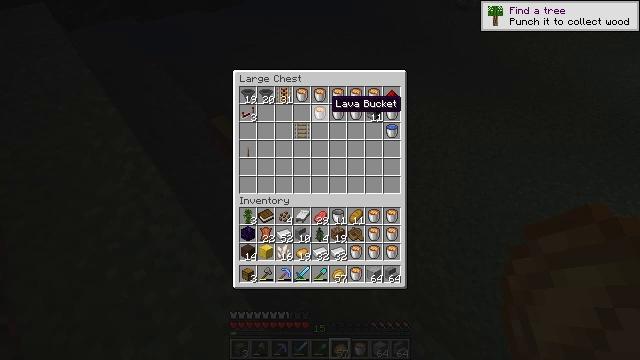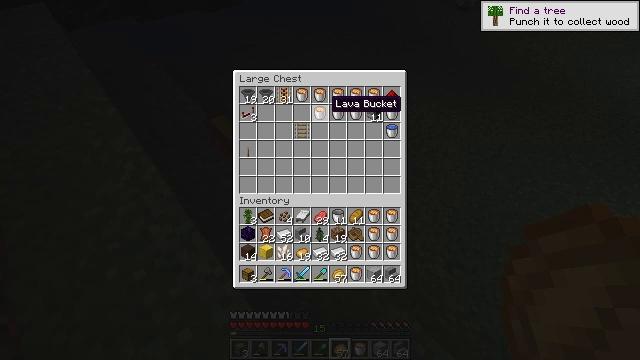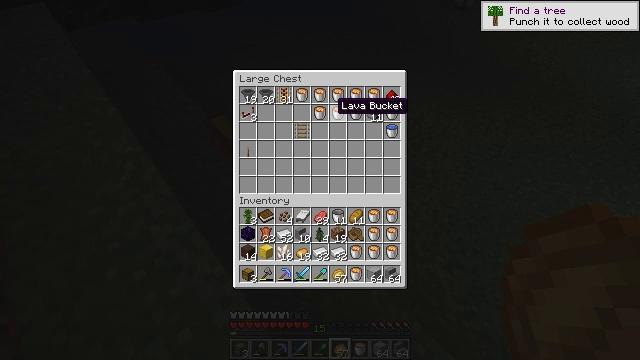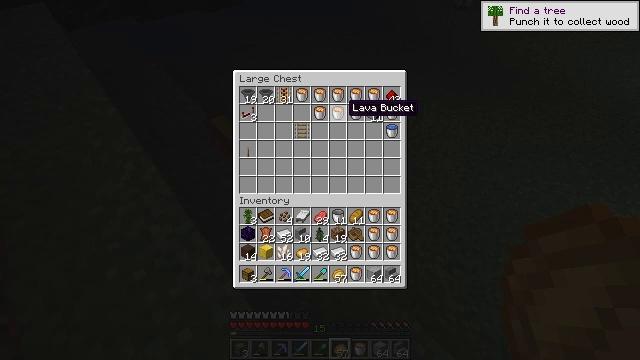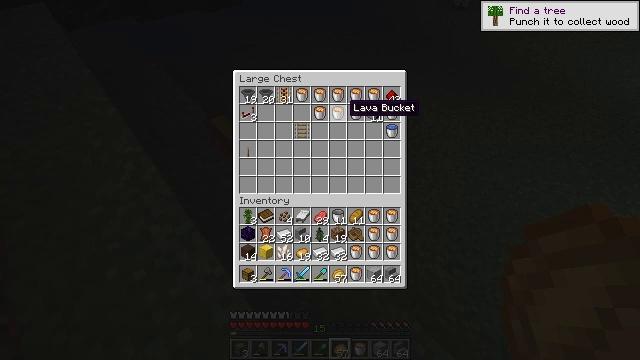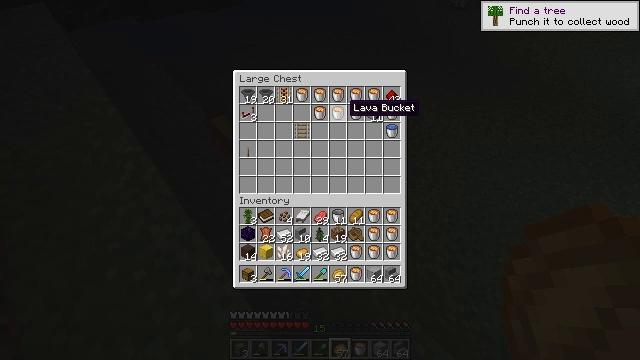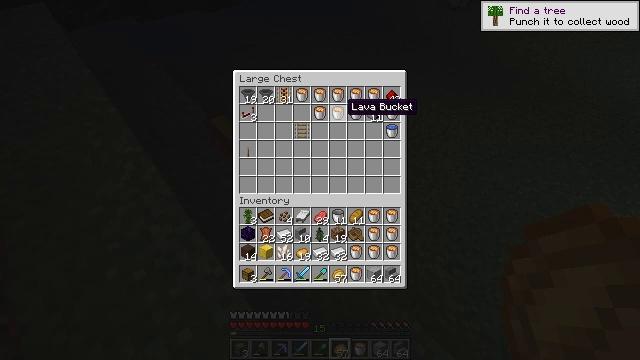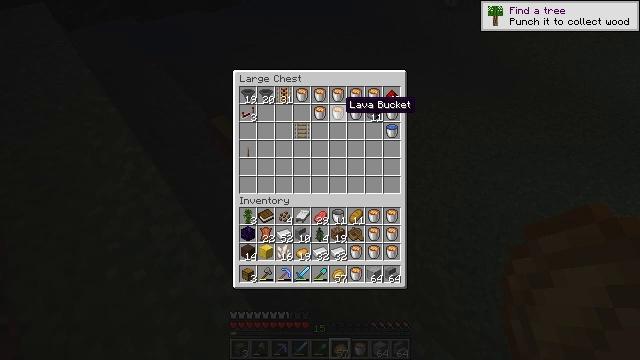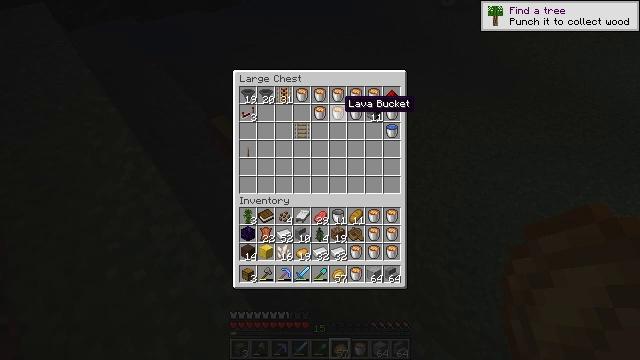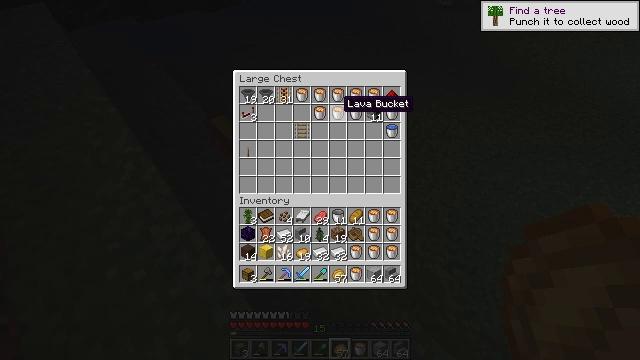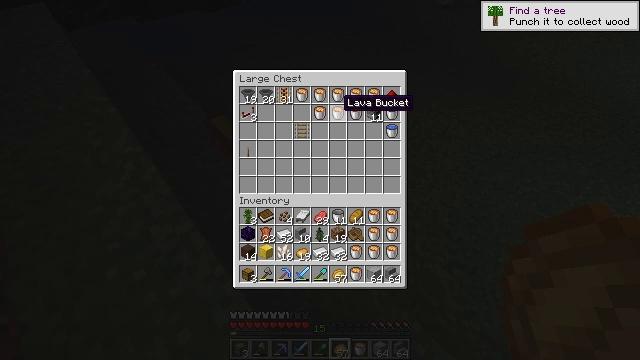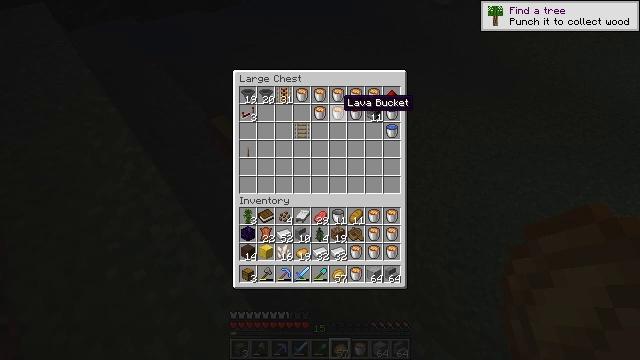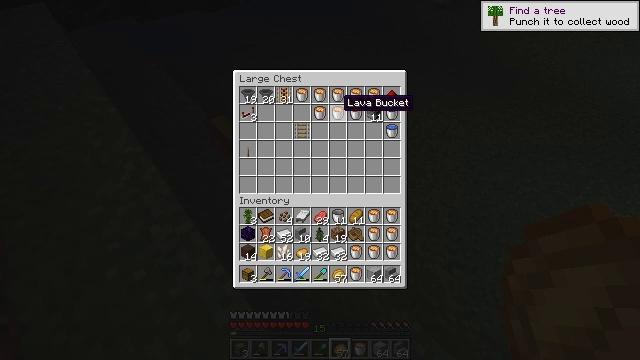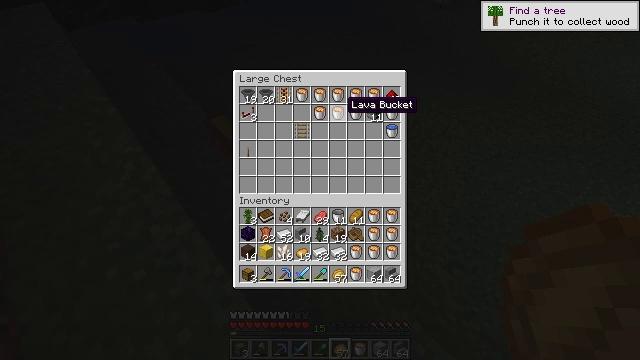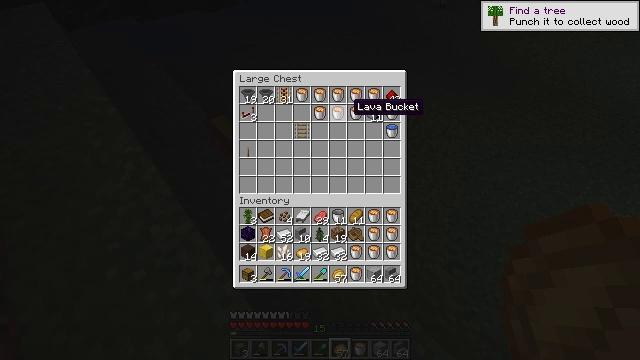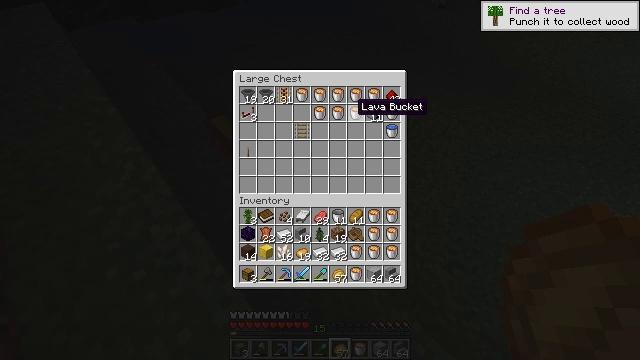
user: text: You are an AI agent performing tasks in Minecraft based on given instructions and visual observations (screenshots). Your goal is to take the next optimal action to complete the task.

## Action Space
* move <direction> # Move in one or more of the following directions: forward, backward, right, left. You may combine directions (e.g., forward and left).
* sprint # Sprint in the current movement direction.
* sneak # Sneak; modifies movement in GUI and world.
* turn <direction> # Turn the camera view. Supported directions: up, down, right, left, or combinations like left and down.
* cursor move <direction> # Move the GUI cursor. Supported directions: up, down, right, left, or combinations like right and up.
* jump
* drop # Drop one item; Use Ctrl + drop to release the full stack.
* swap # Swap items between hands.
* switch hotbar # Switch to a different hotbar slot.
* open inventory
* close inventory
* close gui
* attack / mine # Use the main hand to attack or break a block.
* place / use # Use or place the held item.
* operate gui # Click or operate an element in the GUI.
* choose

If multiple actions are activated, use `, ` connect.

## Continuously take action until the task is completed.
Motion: motion action
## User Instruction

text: Remove a baked potato from the inventory.
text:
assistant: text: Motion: sneak, attack / mine
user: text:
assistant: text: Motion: sneak, attack / mine
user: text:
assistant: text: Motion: sneak, turn right
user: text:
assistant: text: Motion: sneak
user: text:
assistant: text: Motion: sneak
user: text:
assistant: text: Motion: sneak
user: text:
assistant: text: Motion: sneak
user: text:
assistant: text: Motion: sneak
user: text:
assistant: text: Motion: sneak
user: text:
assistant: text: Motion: sneak
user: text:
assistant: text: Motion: sneak, attack / mine
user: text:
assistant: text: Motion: sneak, attack / mine
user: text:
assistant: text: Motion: sneak, attack / mine
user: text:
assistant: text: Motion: sneak
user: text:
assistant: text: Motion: sneak
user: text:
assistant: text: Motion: sneak
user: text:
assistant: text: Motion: sneak
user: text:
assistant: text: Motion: sneak
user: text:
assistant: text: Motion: sneak, attack / mine
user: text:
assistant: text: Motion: sneak, attack / mine
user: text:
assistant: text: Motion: sneak, attack / mine
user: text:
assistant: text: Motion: sneak
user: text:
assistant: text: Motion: sneak
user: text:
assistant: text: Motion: sneak
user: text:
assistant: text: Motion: sneak
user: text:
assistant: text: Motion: sneak, turn right and down
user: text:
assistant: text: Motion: turn right
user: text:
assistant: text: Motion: no_op
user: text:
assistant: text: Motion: no_op
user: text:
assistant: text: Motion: no_op